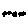
Label: moon